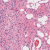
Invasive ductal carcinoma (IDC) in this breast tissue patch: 1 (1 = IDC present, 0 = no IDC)